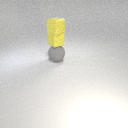
small yellow rubber cube below small yellow rubber cube